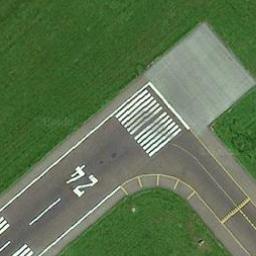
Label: runway